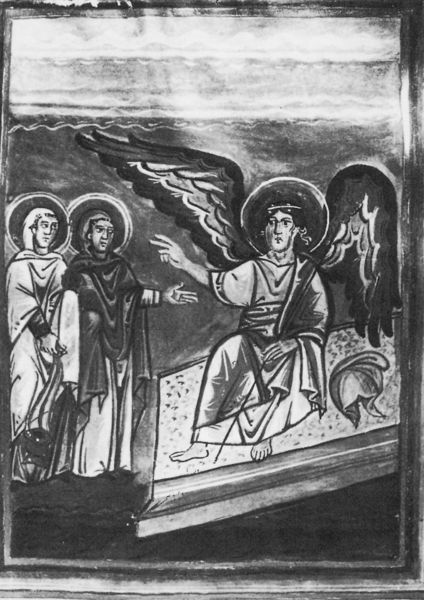
Titel: Mainzer Sakramentar
Institution: Mainz, Dom- und Diözesanmuseum
Schlagwörter: flügel, hand, umhang, frauen, sitzen, finger, geste, hintergrund, männer, reden, schwarz, weiss, zeichnung, tuch, gespräch, bibel, federn, gesicht, stirnband, gewand, sitzend, stehend, drei, engel, stab, leer, lanze, buch, schwarzweiß, helm, heiligenschein, nimbus, christus, grab, ostern, griechisch, segen, segnen, heiliger, heilige, fresko, maria, erzengel, gruß, auferstehung, verkündigung, erklären, grabstein, buchmalerei, kommunikation, byzanz, nimben, byzantinisch, frauen am grab, 11. jahrhundert, verkündigen, apostelgeschichte